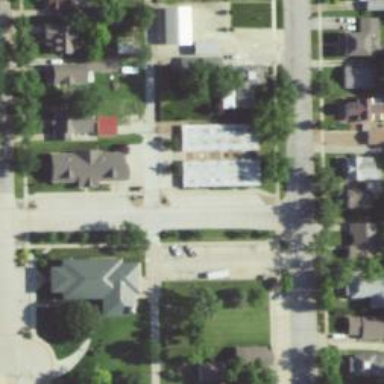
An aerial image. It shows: Alleyway designated as service road.